Question: I have an image inside a 'div'. I need that child image to be behind the parent 'div'.
'''
<div class="parent">
<img src="https://gsa-cmp-fileupload.s3.amazonaws.com/USA_Government_Branches_Infographic.png" class="child" />
</div>
'''
That image should be behind that border. How to do it?
'''
.parent {
width: 200px;
height: 200px;
border: 1px solid red;
border-radius: 50%;
}
.parent img.child {
width: 200px;
height: 200px;
}
'''
'''
<div class="parent">
<img src="https://gsa-cmp-fileupload.s3.amazonaws.com/USA_Government_Branches_Infographic.png" class="child" />
</div>
'''

I was looking for it for a long time, but still cannot understand how to do it. Please, provide some help.
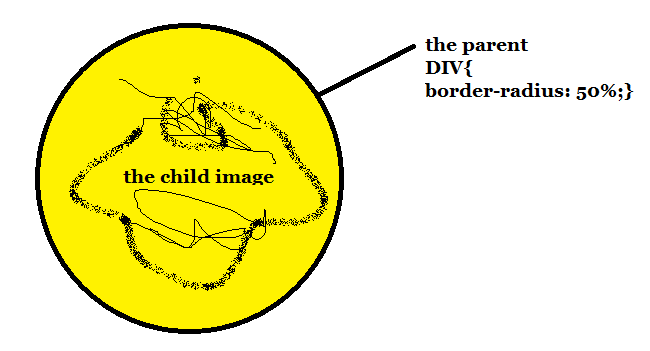
Answer: We do it like this :
'''
.parent {
width: 200px;
height: 200px;
border: 1px solid red;
border-radius: 50%;
overflow:hidden;
}
'''